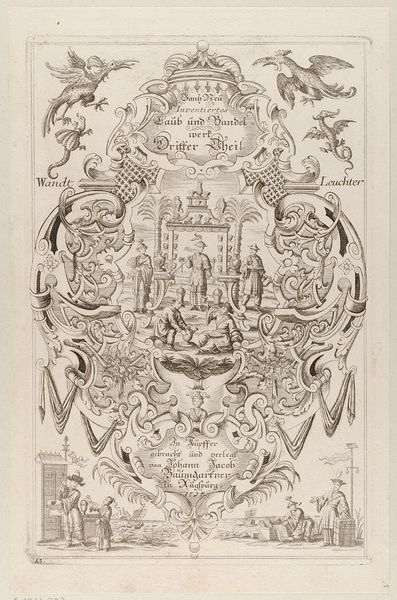
Titel: Wandleuchter, Titelblatt der Folge 'Gantz Neu Inventiertes Laub und Bandelwerk Dritter Theil'
Künstler: Johann Jacob Baumgartner
Standort: Hamburg
Institution: Museum für Kunst und Gewerbe Hamburg
Schlagwörter: meer, vogel, landschaft, männer, diener, figur, segelboot, papier, segelschiff, grafik, graphik, kartusche, inschrift, leuchter, fotografie, photographie, buch, medaillon, asien, druckgraphik, druckgrafik, stich, girlanden, kunstgewerbe, kerzenhalter, laubwerk, blattwerk, fabelwesen, kupferstich, kunsthandwerk, ungeheuer, drache, kandelaber, monster, mer, haltungen, stellungen, fabeltier, randornament, fabeltiere, sea, bandelwerk, zwitterwesen, monstrum, wandleuchter, reproduktionen, blumengewinde, industriedesign, druckerzeugnisse, segeljacht, segelyacht, völker, nationalitäten, ornamentstich, vorlageblätter, chinesenszenen, chinesendarstellung, dritter teil